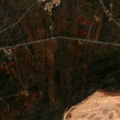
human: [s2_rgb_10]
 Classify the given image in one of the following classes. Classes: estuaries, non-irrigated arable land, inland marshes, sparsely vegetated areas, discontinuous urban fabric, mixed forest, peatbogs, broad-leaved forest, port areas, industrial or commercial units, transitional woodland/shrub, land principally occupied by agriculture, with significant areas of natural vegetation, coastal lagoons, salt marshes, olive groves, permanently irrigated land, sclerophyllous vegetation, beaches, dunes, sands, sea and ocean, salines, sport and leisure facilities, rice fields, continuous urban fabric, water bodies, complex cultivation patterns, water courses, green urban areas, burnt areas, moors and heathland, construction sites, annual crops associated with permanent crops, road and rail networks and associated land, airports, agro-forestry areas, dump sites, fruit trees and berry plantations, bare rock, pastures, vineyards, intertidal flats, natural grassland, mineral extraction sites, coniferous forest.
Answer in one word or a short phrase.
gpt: mineral extraction sites, olive groves, land principally occupied by agriculture, with significant areas of natural vegetation, sclerophyllous vegetation